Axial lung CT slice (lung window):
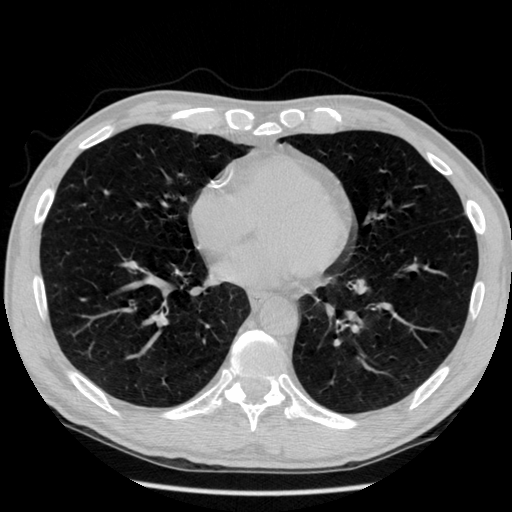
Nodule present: no